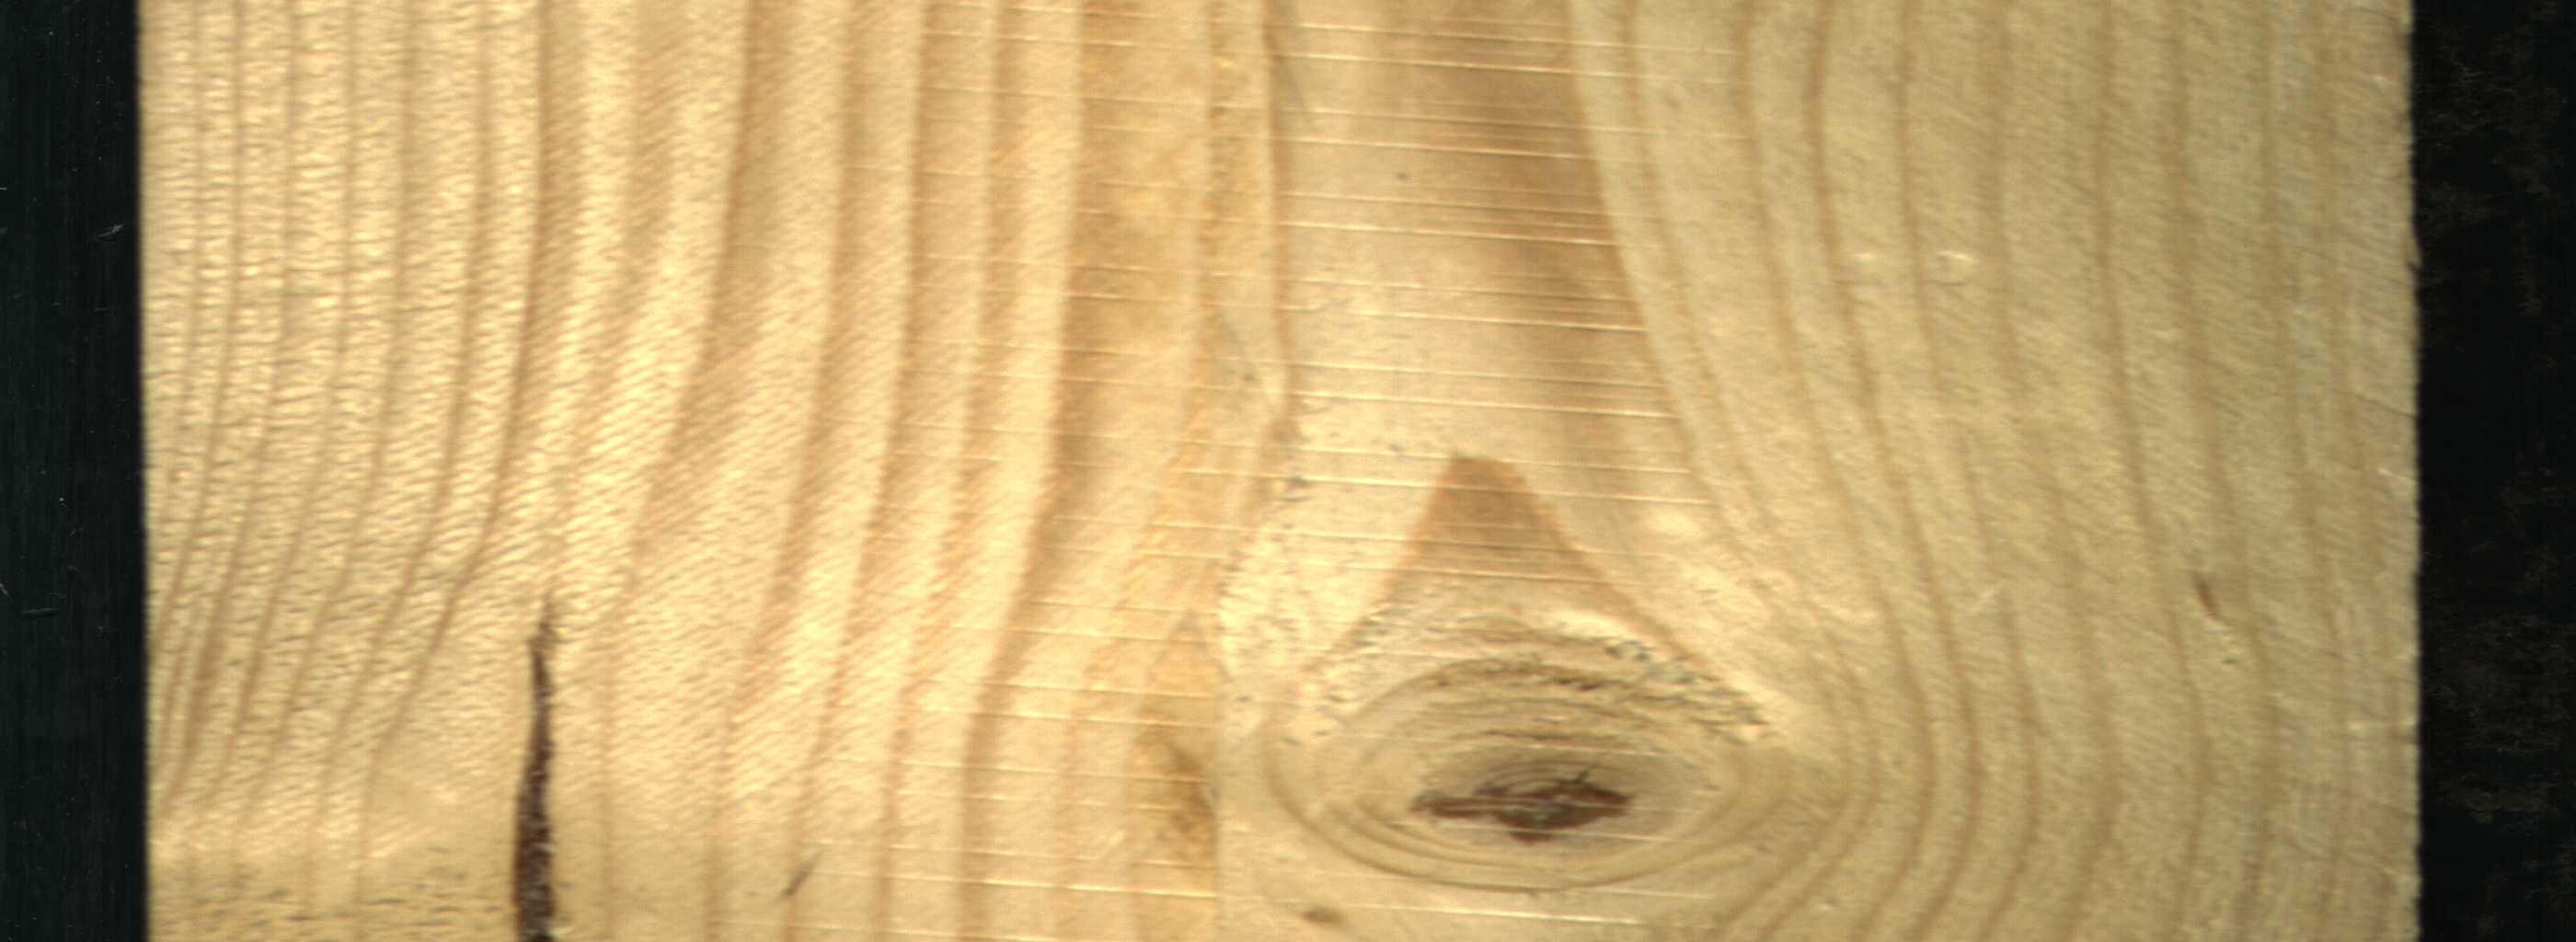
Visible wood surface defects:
resin
Quartzity
Live_Knot